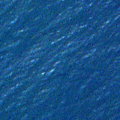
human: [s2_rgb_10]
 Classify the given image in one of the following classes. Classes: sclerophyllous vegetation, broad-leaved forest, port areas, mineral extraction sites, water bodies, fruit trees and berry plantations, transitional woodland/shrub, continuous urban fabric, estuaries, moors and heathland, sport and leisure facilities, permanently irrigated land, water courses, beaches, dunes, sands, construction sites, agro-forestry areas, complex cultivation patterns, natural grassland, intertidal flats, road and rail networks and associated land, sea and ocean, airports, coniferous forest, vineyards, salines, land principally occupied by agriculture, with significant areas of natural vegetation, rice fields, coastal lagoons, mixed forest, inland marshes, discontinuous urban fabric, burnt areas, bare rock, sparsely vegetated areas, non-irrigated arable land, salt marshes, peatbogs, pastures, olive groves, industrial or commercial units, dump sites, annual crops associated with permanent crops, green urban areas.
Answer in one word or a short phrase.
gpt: sea and ocean